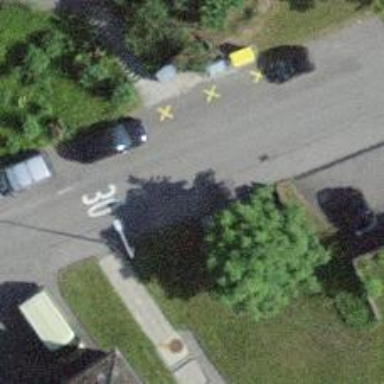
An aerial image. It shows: Kerb serving as barrier.